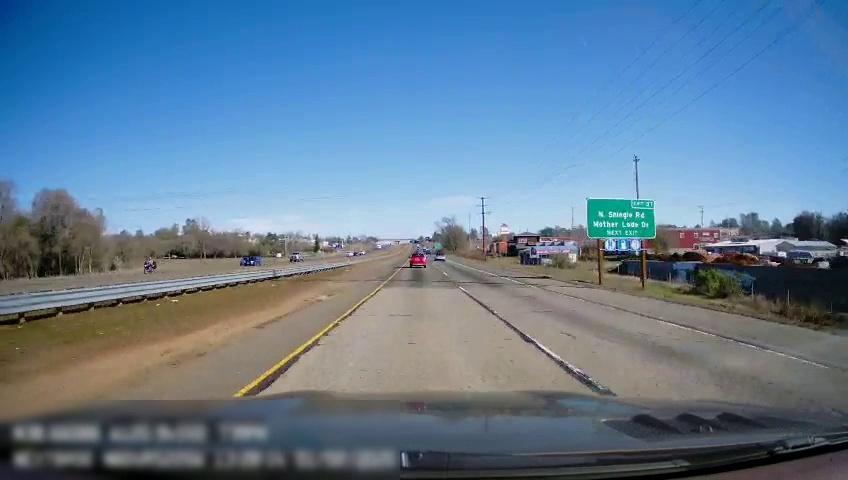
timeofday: Day
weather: Sunny
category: Drivable Space
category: Drivable Space
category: Vehicles | SUV
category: Vehicles | Car
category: Motorbikes
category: Vehicles | SUV
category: Vehicles | Car
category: Vehicles | Truck
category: Lanes | Current Lane
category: Lanes | Current Lane
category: Lanes | Alternate Lane
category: Traffic | Signs